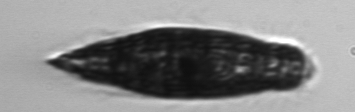
Label: Tiarina_fusus